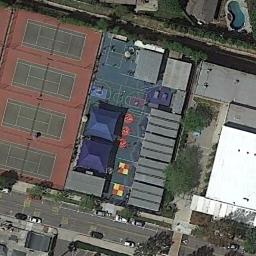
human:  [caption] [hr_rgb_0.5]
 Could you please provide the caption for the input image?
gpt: There is a tennis court in the playground .

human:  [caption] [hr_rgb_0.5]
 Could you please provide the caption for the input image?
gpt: Tennis courts and sports fields next to buildings and roads .

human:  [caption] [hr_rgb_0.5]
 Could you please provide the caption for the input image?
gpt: There are many buildings of different shapes beside the tennis courts .

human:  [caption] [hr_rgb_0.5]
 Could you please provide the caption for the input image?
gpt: The tennis court is next to some buildings and roads .

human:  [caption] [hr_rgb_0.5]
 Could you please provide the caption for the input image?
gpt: There are some buildings near the tennis court .